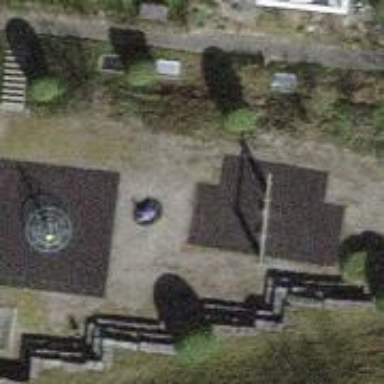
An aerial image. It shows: Playground area for leisure activities on the land.